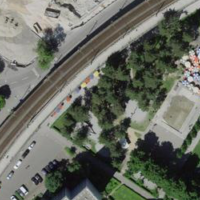
EUNIS habitat code: 53
Species observed at this site:
Echium vulgare
Verbascum blattaria
Silybum marianum
Geranium nodosum